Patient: sex M, age 49
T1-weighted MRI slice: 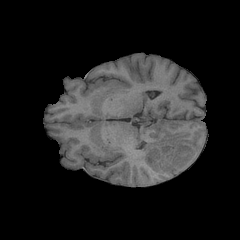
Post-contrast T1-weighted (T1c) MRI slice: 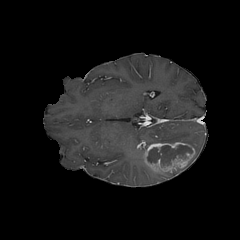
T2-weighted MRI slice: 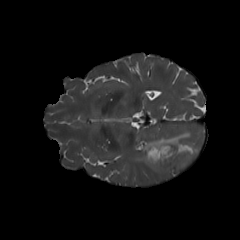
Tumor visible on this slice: yes
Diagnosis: Glioblastoma, IDH-wildtype
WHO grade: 4